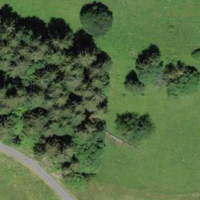
EUNIS habitat code: 24
Species observed at this site:
Euphorbia cyparissias